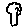
Label: tree